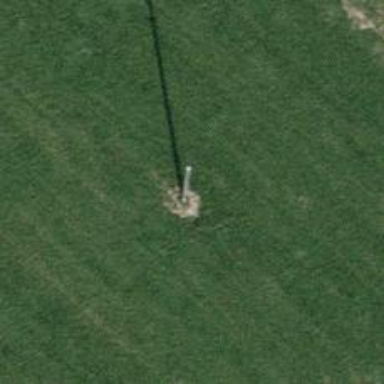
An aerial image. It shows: Power pole.